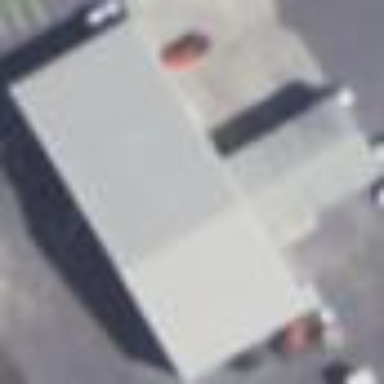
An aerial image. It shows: Building.